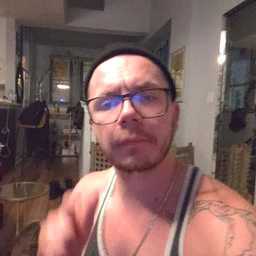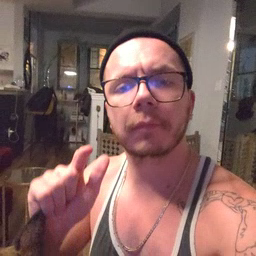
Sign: later